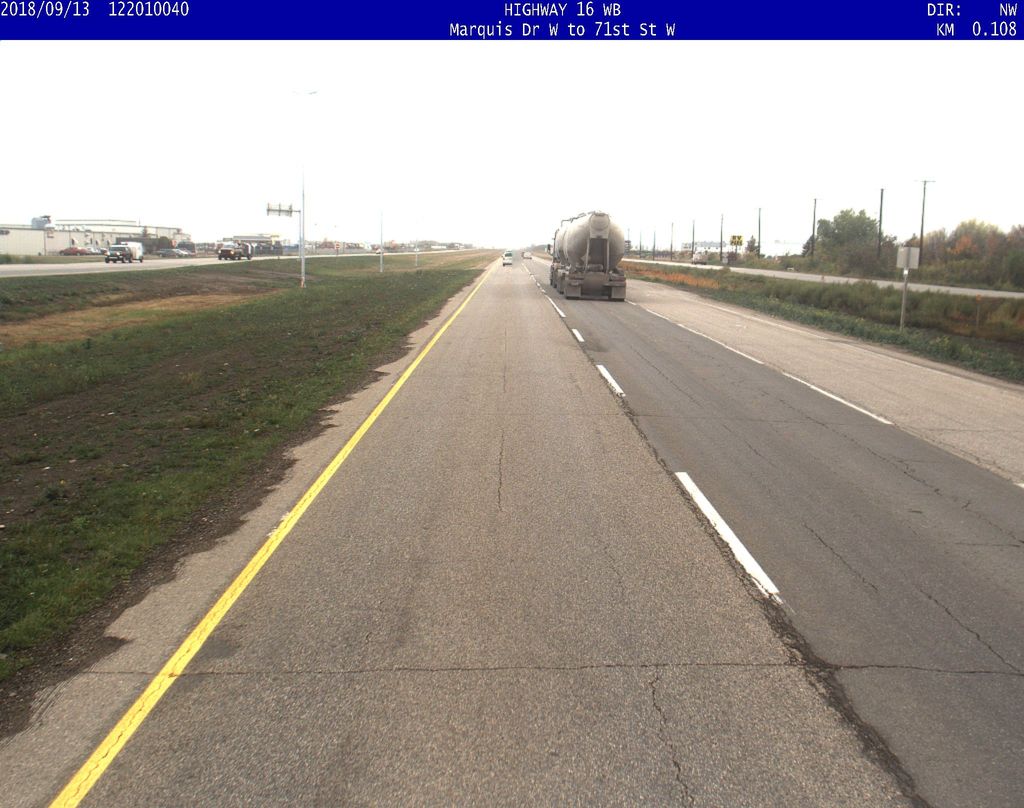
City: saskatoon